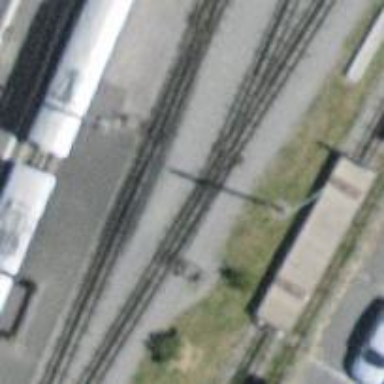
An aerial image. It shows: Narrow-gauge railway yard with electrified contact line.